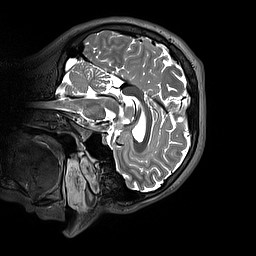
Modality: T2w
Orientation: sagittal
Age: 23
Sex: male
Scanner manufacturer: siemens
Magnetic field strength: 3 T
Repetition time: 3.2 s
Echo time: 0.412 s